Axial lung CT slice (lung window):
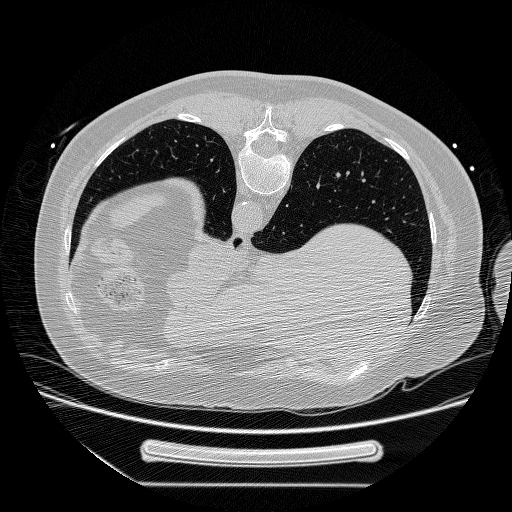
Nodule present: no